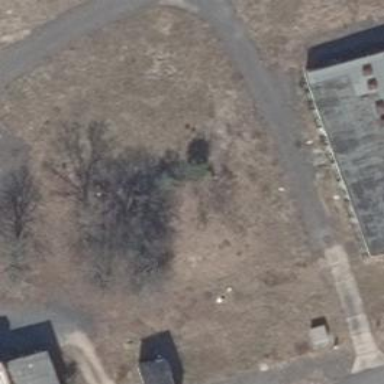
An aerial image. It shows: Bunker.